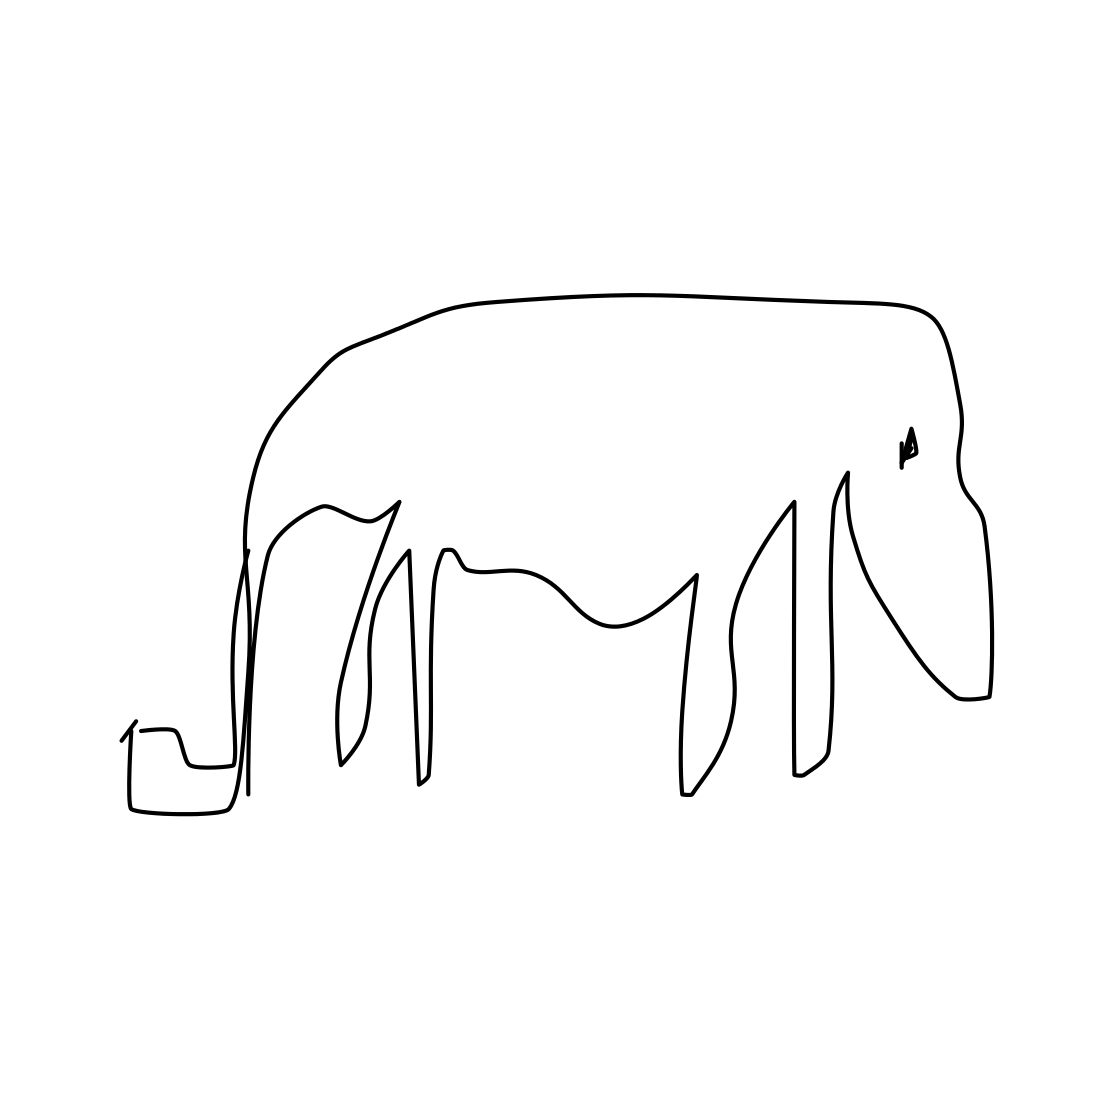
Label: dog